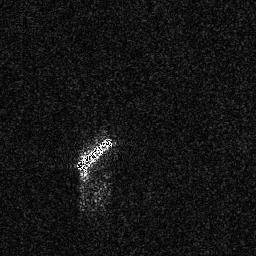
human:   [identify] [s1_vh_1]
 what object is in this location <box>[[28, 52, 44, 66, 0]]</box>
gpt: <ref>1 medium ship at the center</ref>